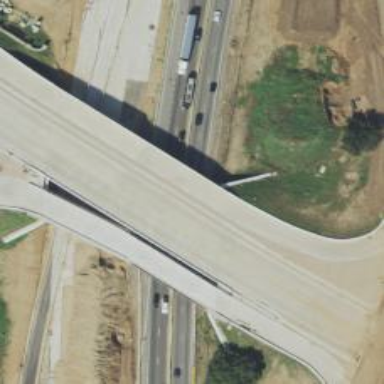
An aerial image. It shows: Secondary link road crossing over bridge.